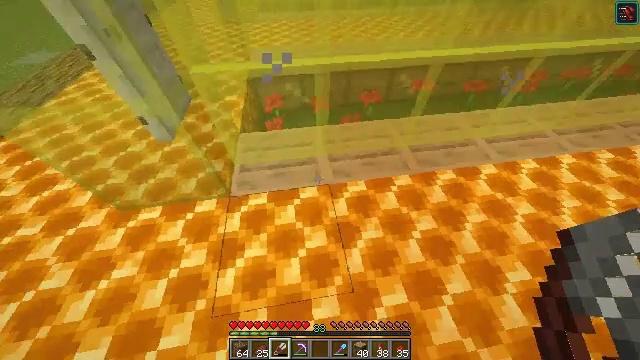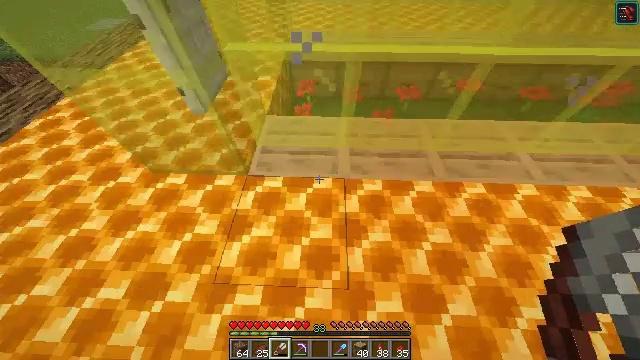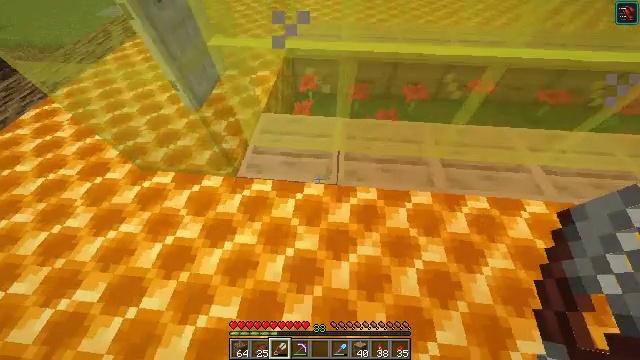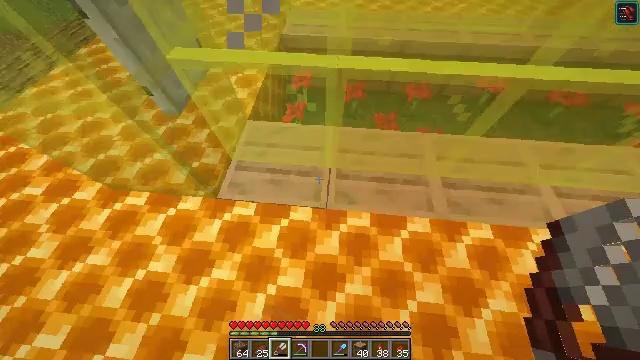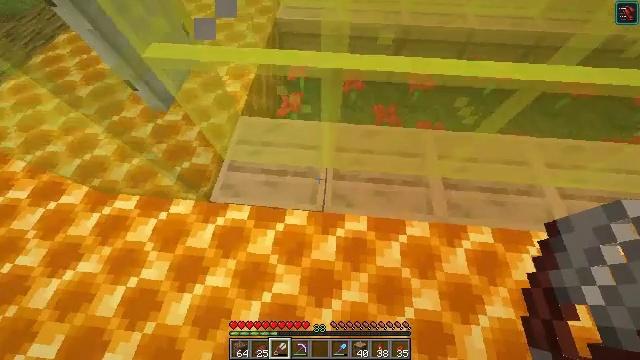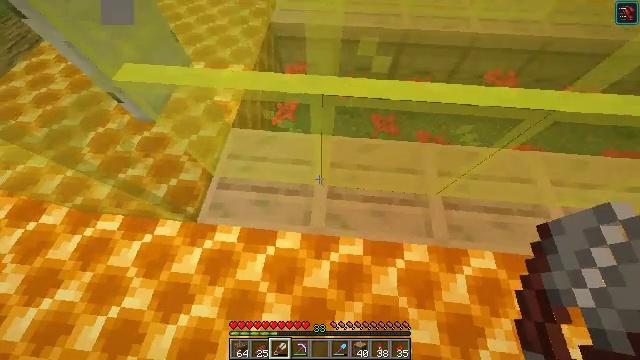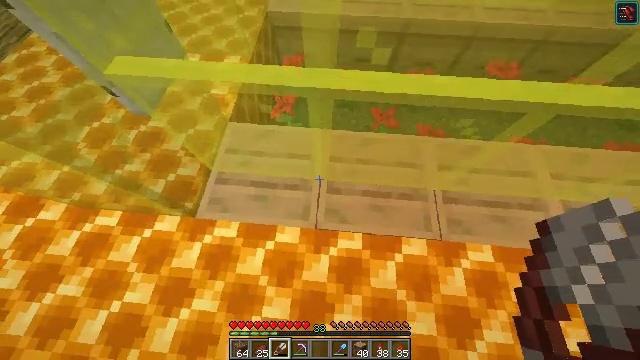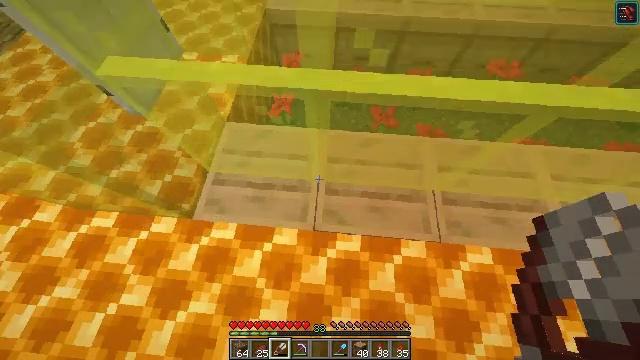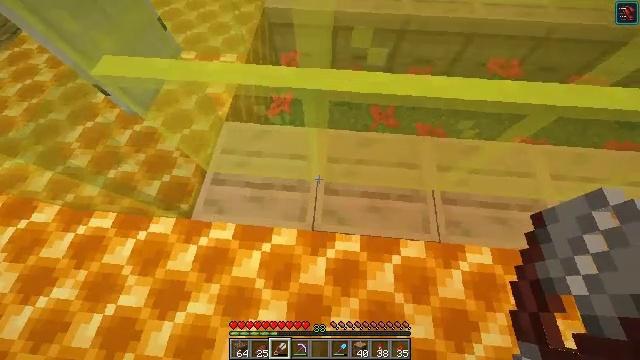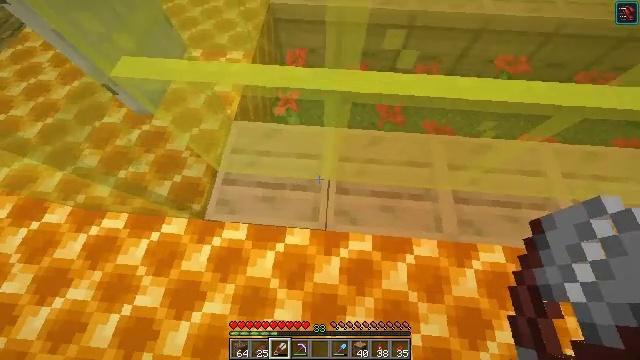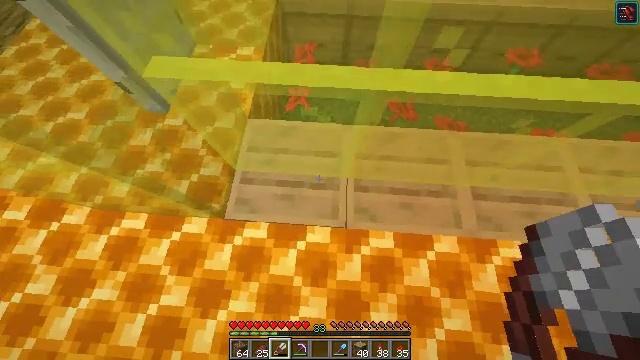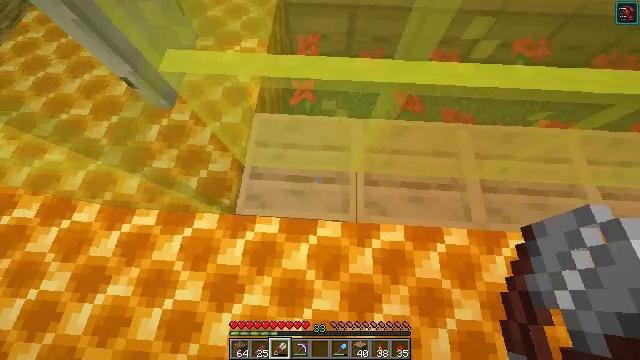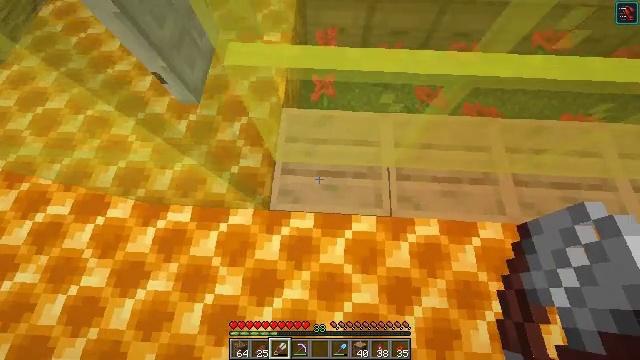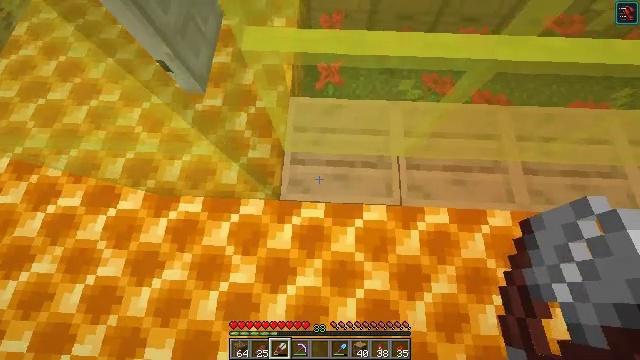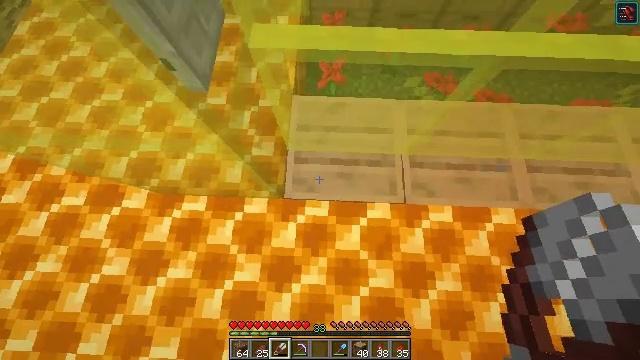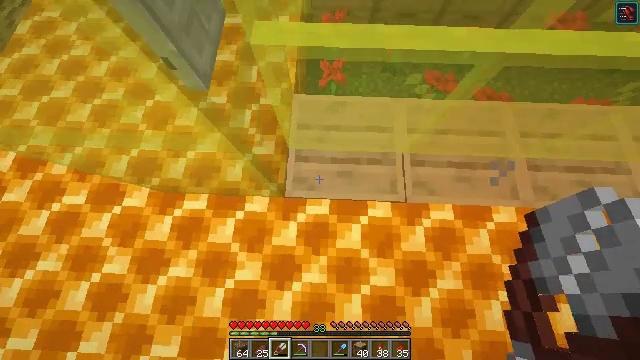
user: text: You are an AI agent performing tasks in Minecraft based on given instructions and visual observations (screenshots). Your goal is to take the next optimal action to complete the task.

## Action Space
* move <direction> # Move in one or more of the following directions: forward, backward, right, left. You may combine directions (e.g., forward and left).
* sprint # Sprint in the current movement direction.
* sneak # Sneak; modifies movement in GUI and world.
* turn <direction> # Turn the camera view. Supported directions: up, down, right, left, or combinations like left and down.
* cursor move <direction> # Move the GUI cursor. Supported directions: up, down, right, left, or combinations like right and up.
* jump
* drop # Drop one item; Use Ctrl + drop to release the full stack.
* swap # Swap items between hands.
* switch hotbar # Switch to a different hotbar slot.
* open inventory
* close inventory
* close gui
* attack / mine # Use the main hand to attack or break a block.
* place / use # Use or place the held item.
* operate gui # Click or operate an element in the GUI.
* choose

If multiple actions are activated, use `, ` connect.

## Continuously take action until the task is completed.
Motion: motion action
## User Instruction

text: Make a honeycomb block with honeycombs on the crafting table.
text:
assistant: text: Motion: move forward, turn left and down
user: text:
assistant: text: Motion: move forward, turn left and down
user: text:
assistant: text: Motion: move forward, turn down
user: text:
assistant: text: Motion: turn down
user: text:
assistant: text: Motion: no_op
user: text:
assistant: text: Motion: turn down
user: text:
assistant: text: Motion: no_op
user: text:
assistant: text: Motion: no_op
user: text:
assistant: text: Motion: move left
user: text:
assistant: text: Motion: move left, turn down
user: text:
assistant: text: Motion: move left, turn down
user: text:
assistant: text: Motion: turn down
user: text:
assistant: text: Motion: turn down
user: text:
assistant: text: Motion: no_op
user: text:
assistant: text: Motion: no_op
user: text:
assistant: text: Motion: use / place
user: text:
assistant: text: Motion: move right, use / place
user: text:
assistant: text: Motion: move right, use / place
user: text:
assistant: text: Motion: move right, use / place
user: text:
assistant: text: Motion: move right, use / place
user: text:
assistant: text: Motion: move right, use / place
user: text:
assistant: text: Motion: use / place
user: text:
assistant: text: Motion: use / place
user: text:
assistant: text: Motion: use / place
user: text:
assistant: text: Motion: use / place
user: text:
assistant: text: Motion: move right, use / place
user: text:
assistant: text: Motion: move right, use / place
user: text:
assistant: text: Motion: move right, use / place
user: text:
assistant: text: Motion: move right, use / place
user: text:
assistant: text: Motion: move right, use / place